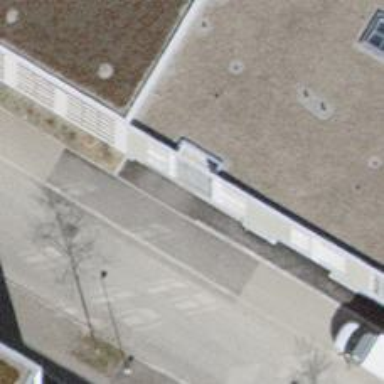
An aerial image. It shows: Parking area.